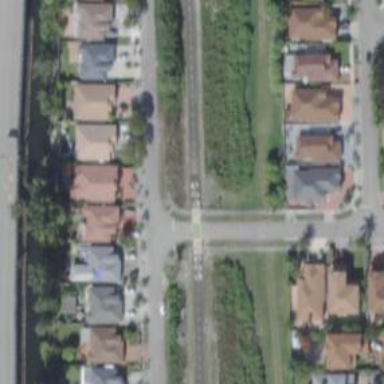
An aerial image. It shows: Asphalt cycleway with uncontrolled zebra crossing.